RGB frame:
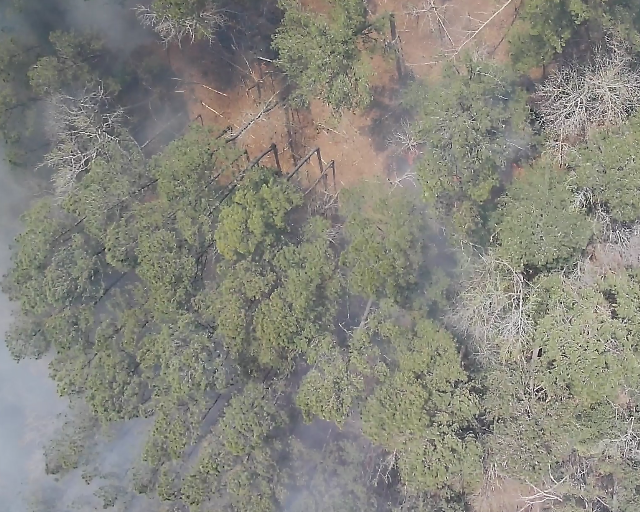
Thermal frame:
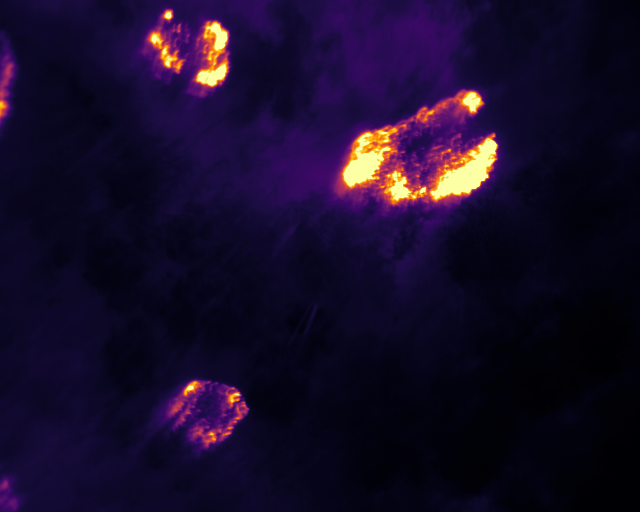
Captured: 2026-02-26 02:28:49
Pixels at or above 80 °C: 9812 (fraction of frame: 0.02994)